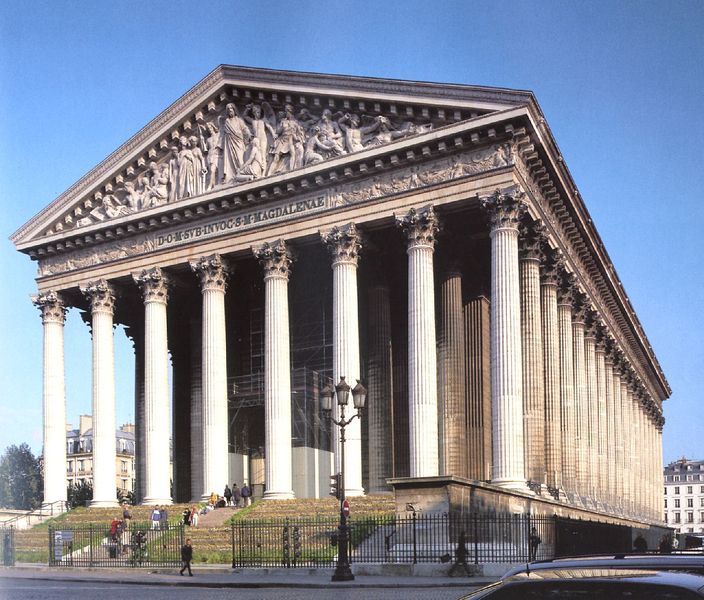
Titel: Église de la Madeleine in Paris
Künstler: Alexandre Vignon
Standort: Paris, St. Madeleine (EU - F - Ile-de-France)
Schlagwörter: blau, gott, himmel, frau, grau, laterne, säulen, gebäude, gras, architektur, auto, foto, antike, religion, denkmal, gross, gesims, blauer himmel, götter, griechisch, griechenland, tempel, magdalena, akanthus, kannilierte säulen